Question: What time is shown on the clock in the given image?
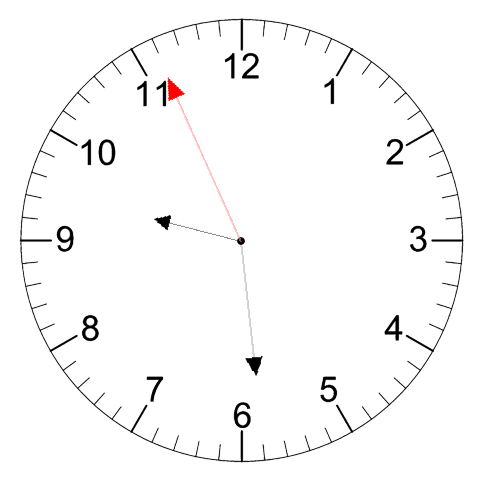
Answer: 09:28:56